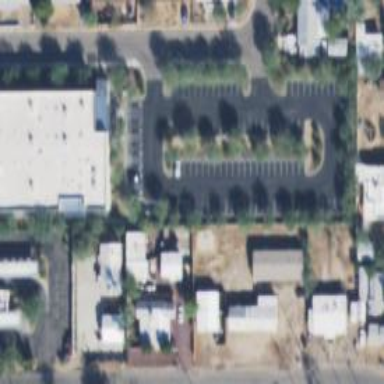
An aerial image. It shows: Parking space is available.